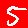
Digit: 5